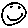
Label: smiley face